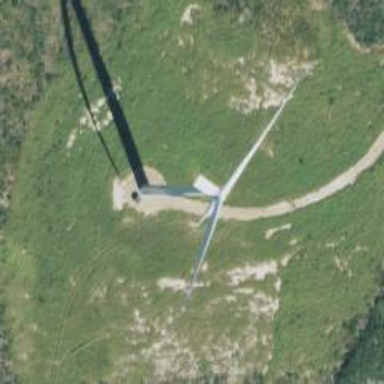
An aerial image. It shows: Wind generator powered by horizontal axis wind turbine.